Field crop: maize
Growth stage: 2
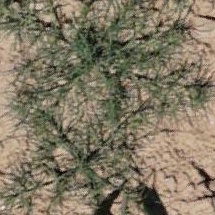
Species: salsola